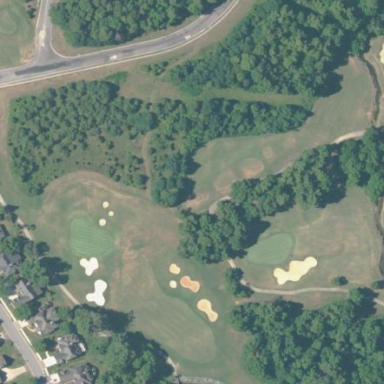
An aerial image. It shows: Golf fairway surrounded by grass.